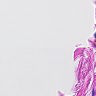
Metastatic tissue present: no